Question:
I am RE-INSTALLING windows 10 on my pc using a bootable pen drive. For which regarding the drive selection, I am selecting the drive " disk partition 3: windows". I am getting this problem where I cant install windows on that drive with error to be " windows cannot be installed on this drive. The drive is in GPT partition style "
To resolve that issue, I am to clean that drive through cmd. But what appears to be is even after typing the exact name of that specific drive, I cannot select it. Instead, if I select disk 0, I am able to select the entire hard drive.
I am not looking forward to cleaning the entire hard drive. Can someone help me out on this? Thanx in advance.
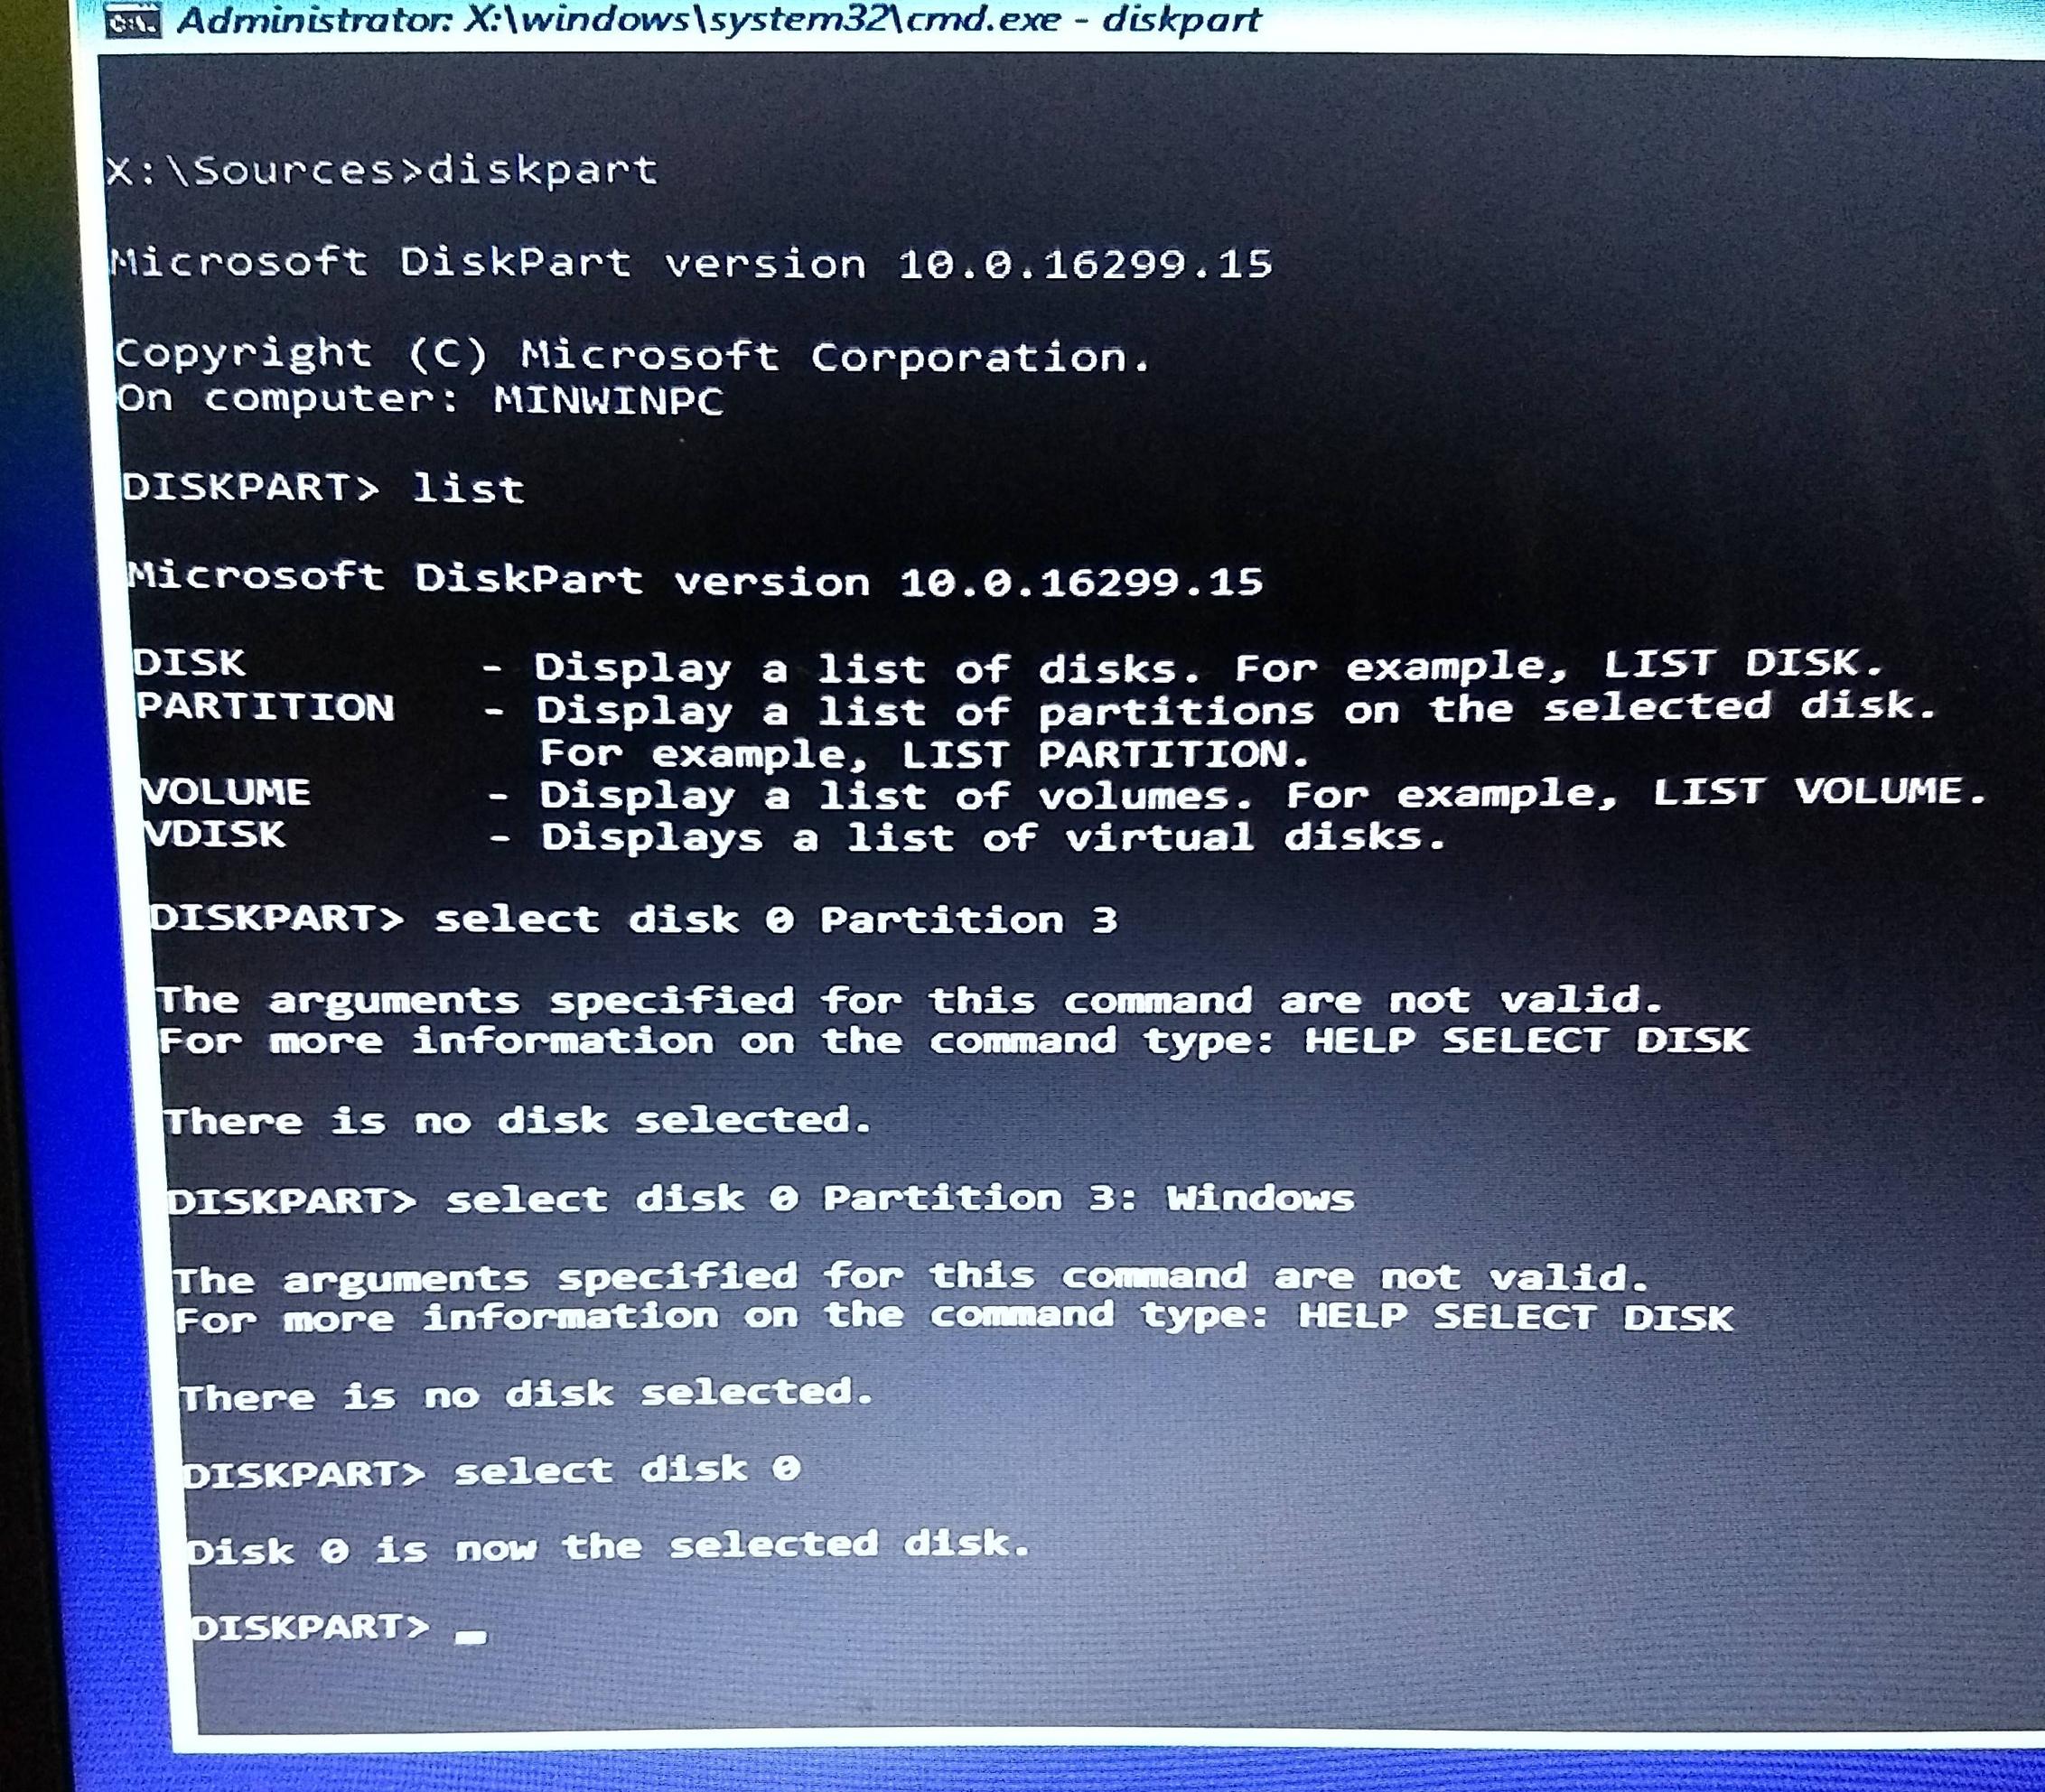
Answer: As on how to use diskpart:
'''
list disk # to see disks
select disk 0 # to first select the disk
'''
then you can do
'''
list part #to see partition
select part 3 # to select the partition you want
'''
then you can delete it or what ever.
But I'm not sure that this will help with your problem. The problem you're having is the "partition style" GPT vs MBR.
I've found <URL> it says how to change the disk to MBR
'''
list disk
select disk 0 # make sure of the right index
convert mbr # this will change the partition style
quit
'''
This should change your disk to MBR and thous allow you to proceed with the installation without encountering the problem you had before. Also should not result in data loss.